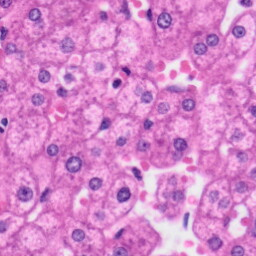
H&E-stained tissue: Liver